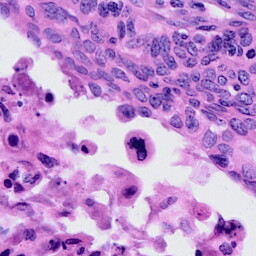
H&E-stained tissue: Cervix